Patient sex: F
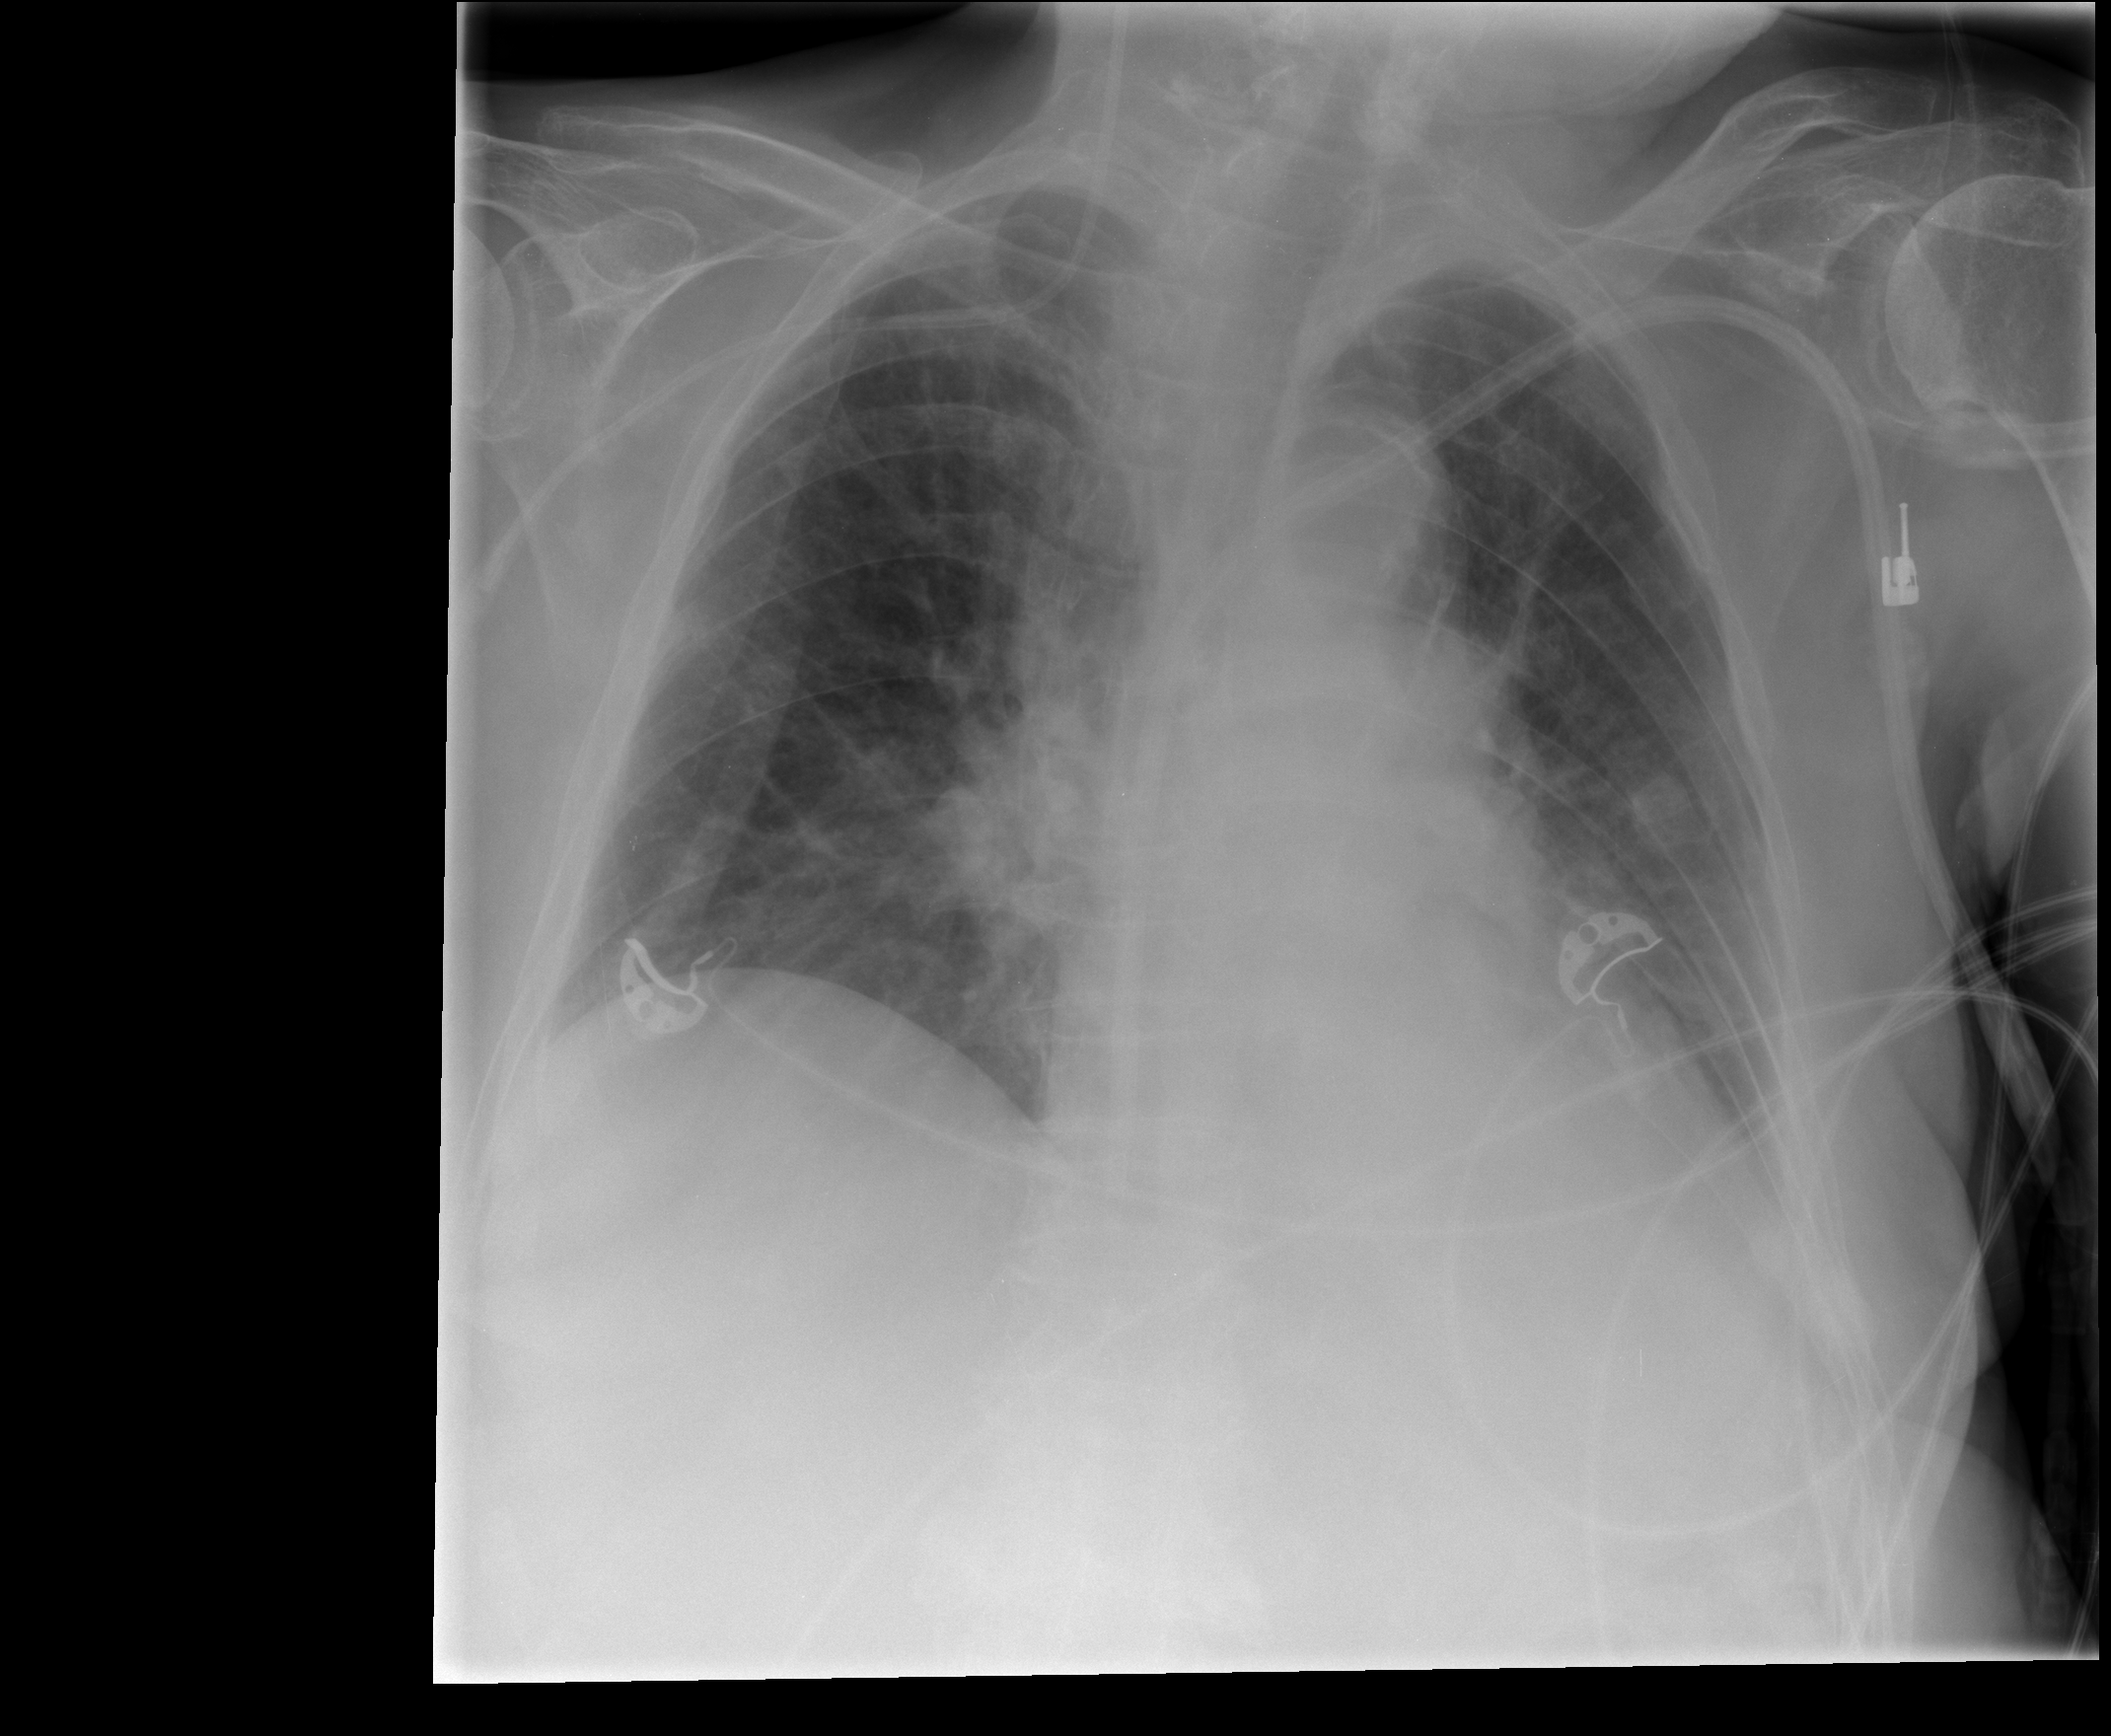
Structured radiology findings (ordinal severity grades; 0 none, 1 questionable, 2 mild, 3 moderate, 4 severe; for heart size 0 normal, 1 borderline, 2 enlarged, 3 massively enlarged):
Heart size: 0
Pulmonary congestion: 2
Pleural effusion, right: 0
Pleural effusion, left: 2
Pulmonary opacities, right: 0
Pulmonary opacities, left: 0
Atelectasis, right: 0
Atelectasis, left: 0